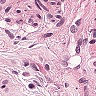
Metastatic tissue present: yes